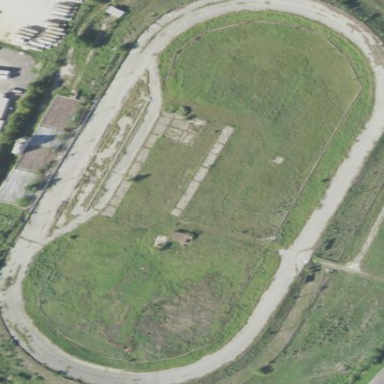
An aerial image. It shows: Abandoned raceway.